Question: I have the following tables:-

But how I can create a view model class inside my asp.net mvc4 web application, so that if I pass the AccountDefinition.OrgID I can retrieve the following:-
* accountDefinition
* SDOrganization
* SDOrgPostalAddr
* AaaPostalAddress
I have created the following CustomerDetails ViewModel
'''
public class CustomerDetails
{
public AccountDefinition AccountDefinition {get; set;}
public SDOrganization SDOrganization {get; set;}
public virtual ICollection<AaaPostalAddress> AaaPostalAddress { get; set; }
public virtual ICollection< SDOrgPostalAddr> AaaPostalAddress { get;set; }
}
'''
I have the following Repository method, which should populate the CustomerDetails based on the ORG_ID:-
'''
public CustomerDetails GetCustomer(int ORG_id) {
CustomerDetails cd = new CustomerDetails();
var cd = from SDorg in cd.AccountDefinition // here I will b populating the CustomerDetials
}
'''
My second question , as I have a database experience, I would do a stored procedure that join the the tables together then return the result back !!!, but as I am using the entity framework so I got confused on how to do so?
BR
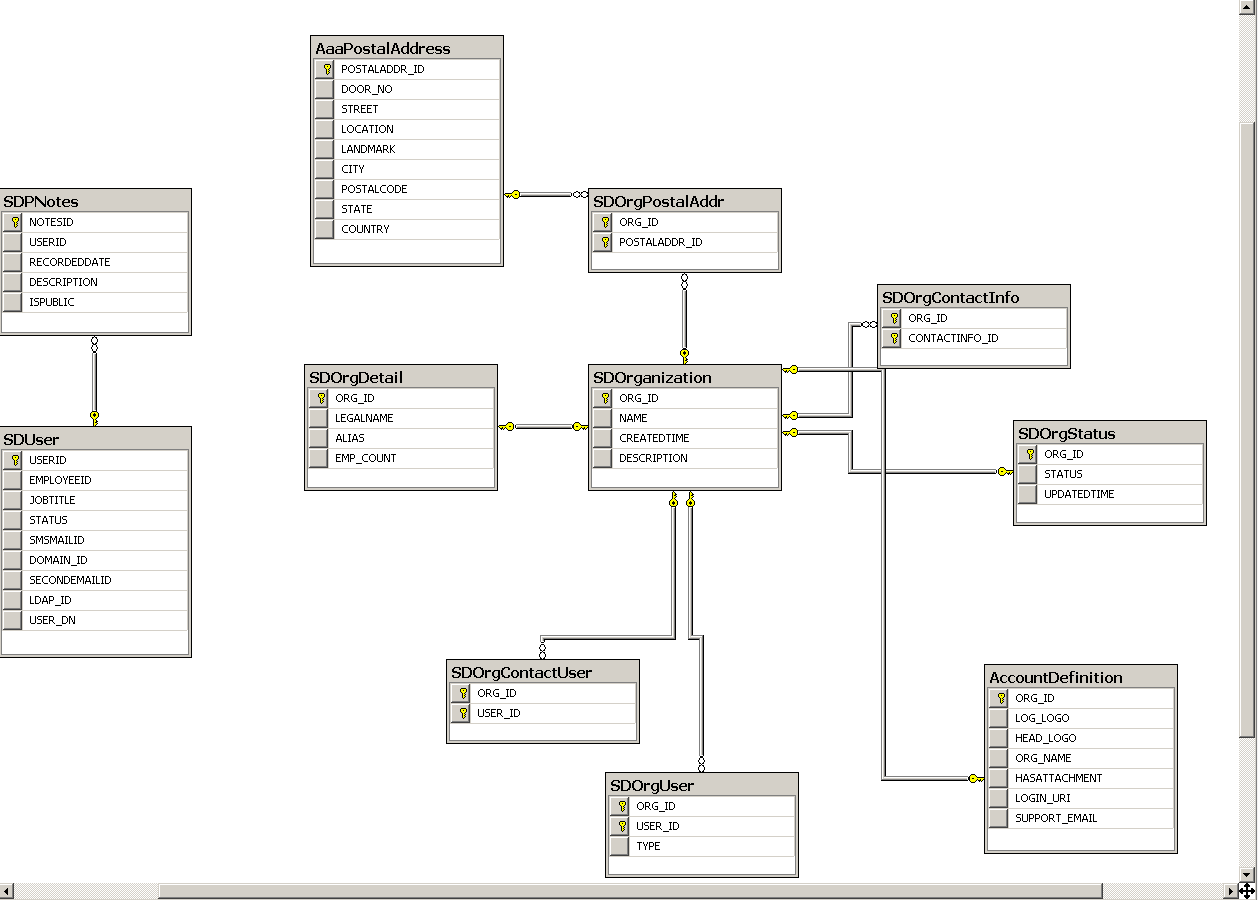
Answer: If you have created an entity framework model from your database schema you should have:
- An 'AccountDefinition' class with an 'AccountDefinition.SDOrganization' reference navigation property because the relationship between the two is apparently one-to-one- A 'SDOrganization.AaaPostAddresses' collection navigation property because the relationship is many-to-many. The 'SDOrgPostalAddr' table should not appear as model entity because it is only the many-to-many link table
With this model and changing your view model to...
'''
public class CustomerDetails
{
public AccountDefinition AccountDefinition {get; set;}
public SDOrganization SDOrganization {get; set;}
public ICollection<AaaPostalAddress> AaaPostalAddresses { get; set; }
}
'''
...you should be able to get the result using:
'''
var customerDetails = context.AccountDefinitions
.Where(a => a.OrgID == givenOrgID)
.Select(a => new CustomerDetails
{
AccountDefinition = a,
SDOrganization = a.SDOrganization,
AaaPostalAddresses = a.SDOrganization.AaaPostalAddresses
})
.SingleOrDefault();
'''
You can also fetch the same data by the 'AccountDefinition' entity together with the needed navigation properties:
'''
var accountDefinition = context.AccountDefinitions
.Include(a => a.SDOrganization.AaaPostalAddresses)
.SingleOrDefault(a => a.OrgID == givenOrgID);
'''